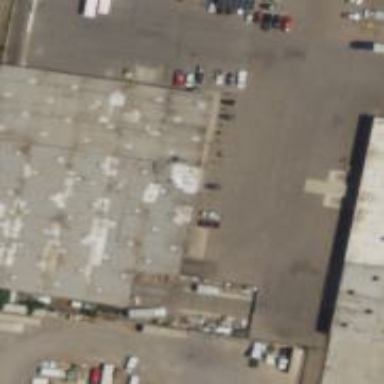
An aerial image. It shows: Warehouse.